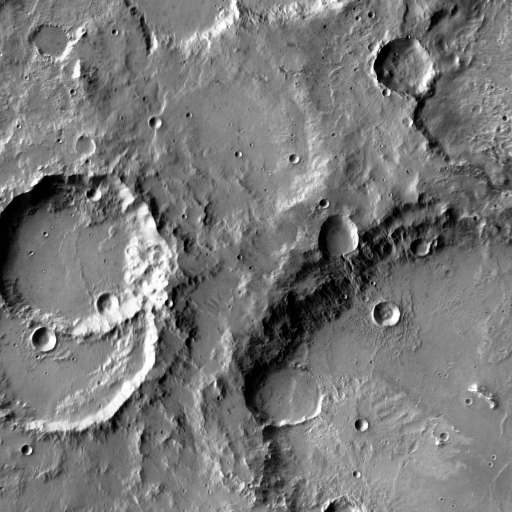
Crater classes present: Background, Other, Buried, Secondary